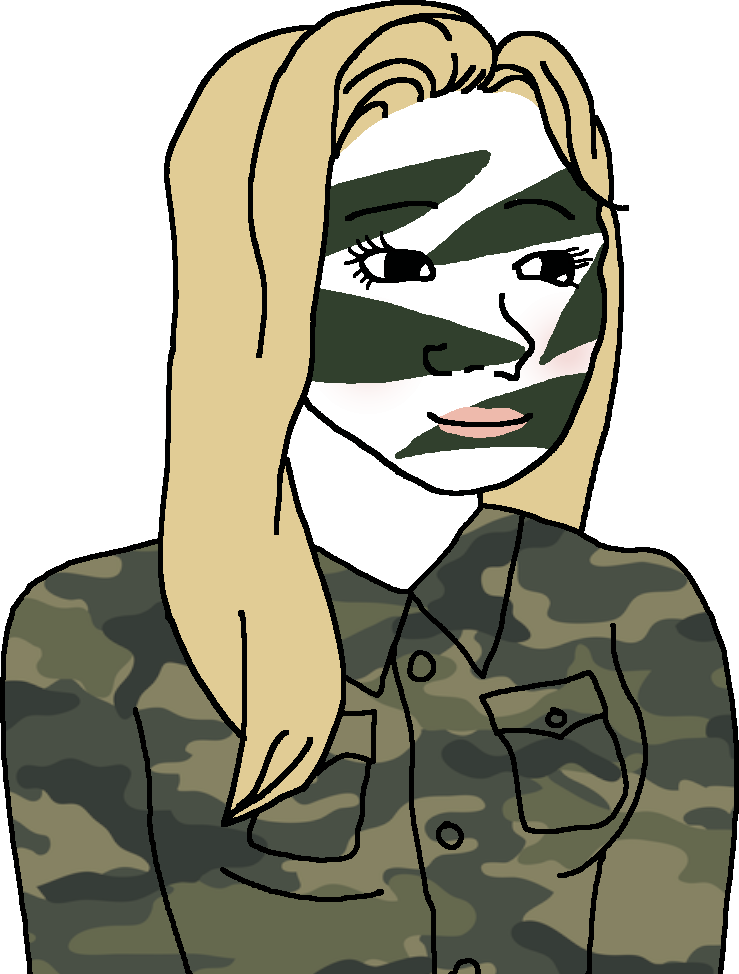
Label: 5_Trad_Wife